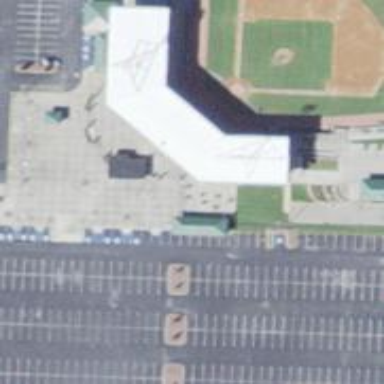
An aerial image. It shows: Grandstand building.